Question: I know how to draw simple shapes - rectangles, ellipses and lines etc. using iOS Quartz 2D drawing.
Just now I'm trying to draw a relatively complex shape though, the tail of a musical quaver:

Can anybody suggest a good way to approach this problem?
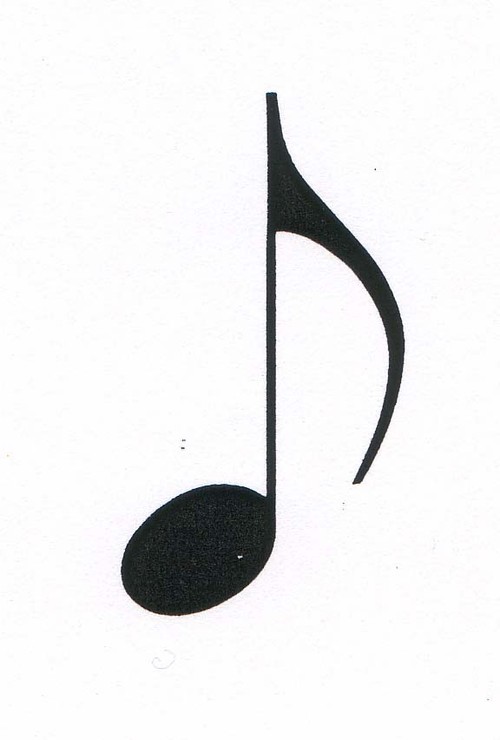
Answer: Can you design the quaver in a graphics program like <URL>? From a development level, it would be much easier to maintain something that you can visually update, rather than trying to draw a shape with code.